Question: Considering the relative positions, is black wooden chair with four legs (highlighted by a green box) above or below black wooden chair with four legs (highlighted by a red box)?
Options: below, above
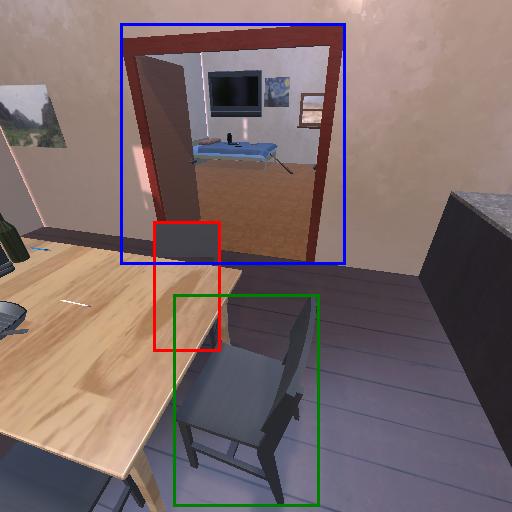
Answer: below